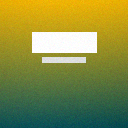
Screen state: on